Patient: sex F, age 35
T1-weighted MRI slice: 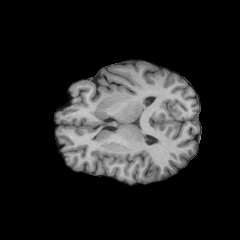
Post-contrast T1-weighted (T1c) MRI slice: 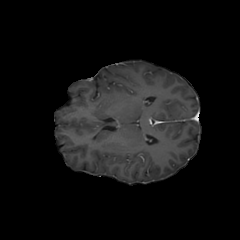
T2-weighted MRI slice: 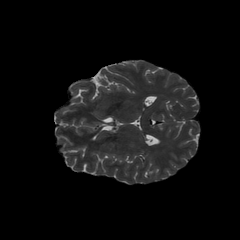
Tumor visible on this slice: no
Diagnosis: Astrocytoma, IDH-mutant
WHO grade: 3